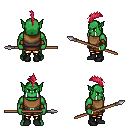
a pixel art fantasy rpg character, male body template, orc, green skin, leather chest armor, gold greaves, ruby red mohawk hairstyle, leather bracers, black shoes, spear, four views (front, back, left, right), 2x2 character sprite sheet, small pixel art, hard edges, no anti-aliasing